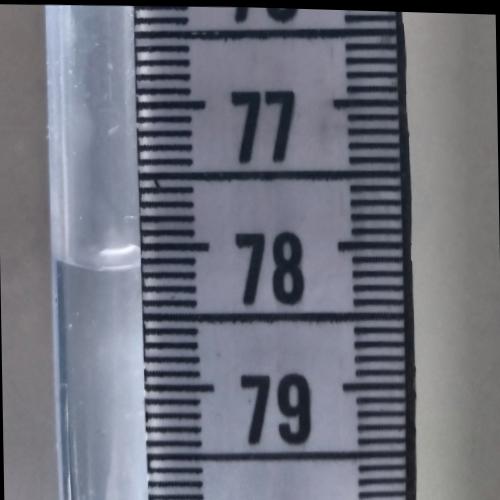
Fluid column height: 78.1 cm